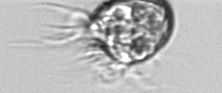
Label: Leegaardiella_ovalis